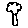
Label: tree